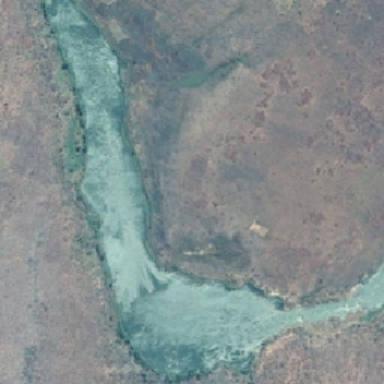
There is a big stone in the big river .